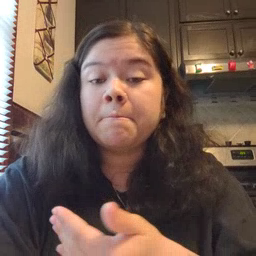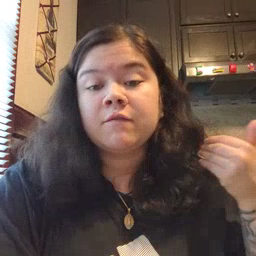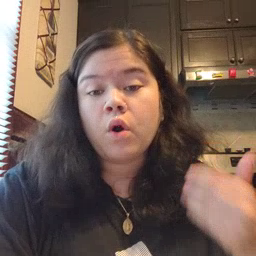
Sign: before